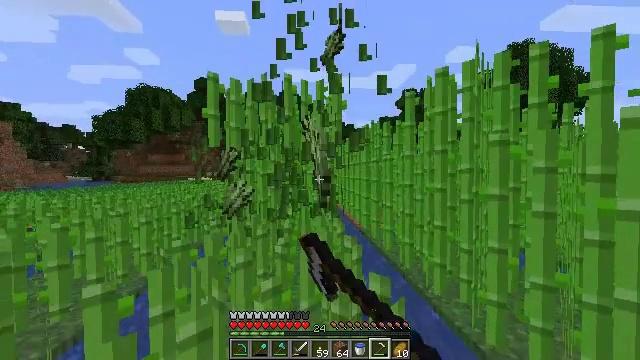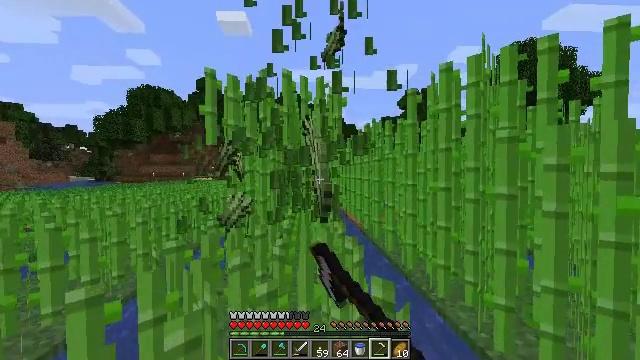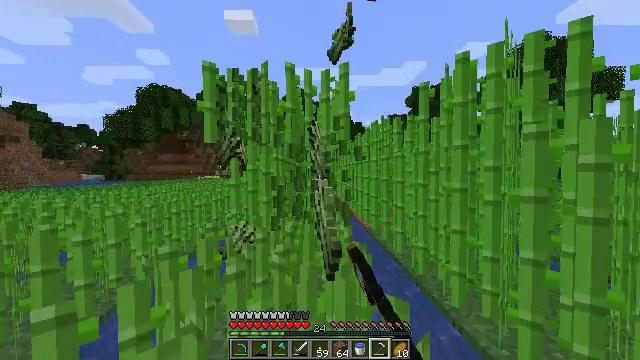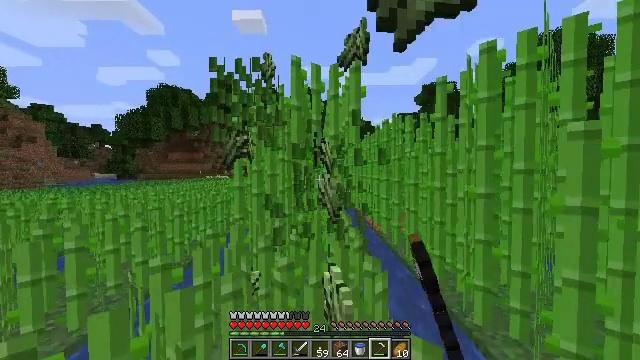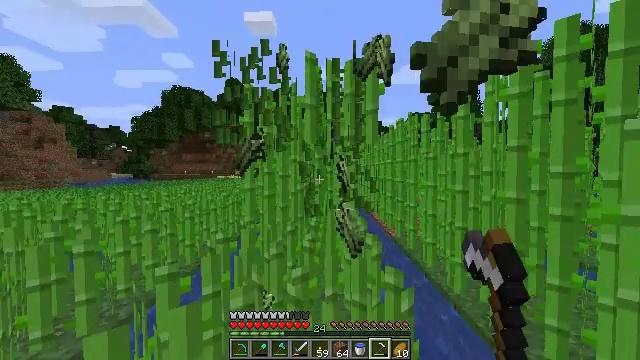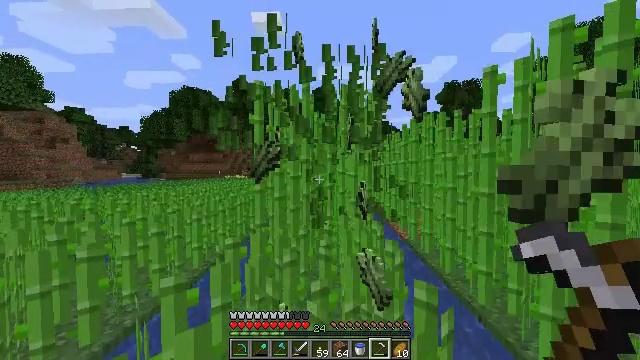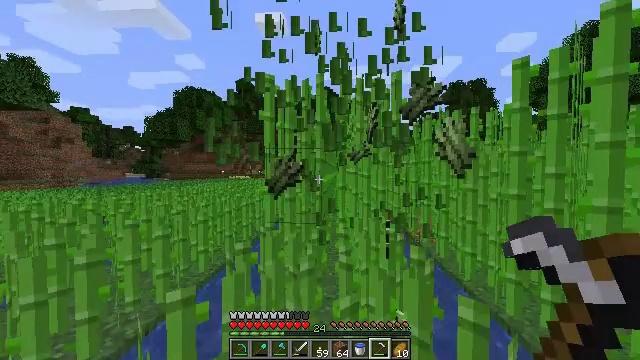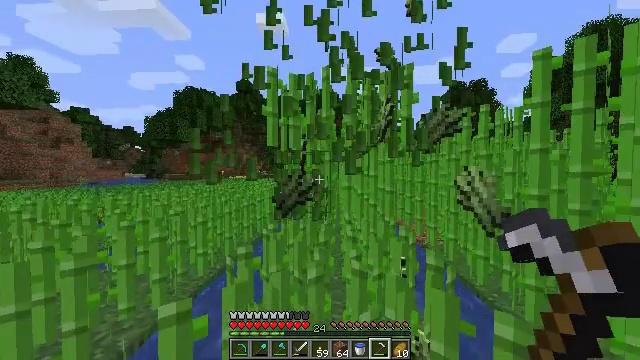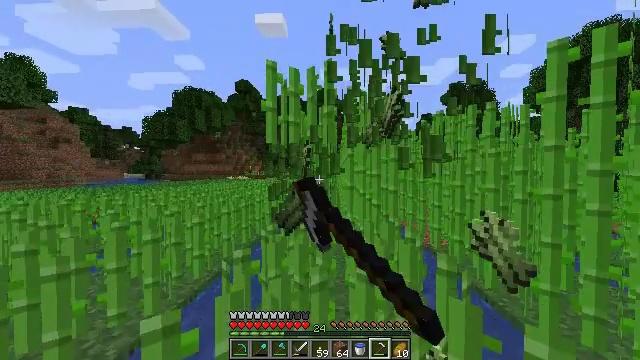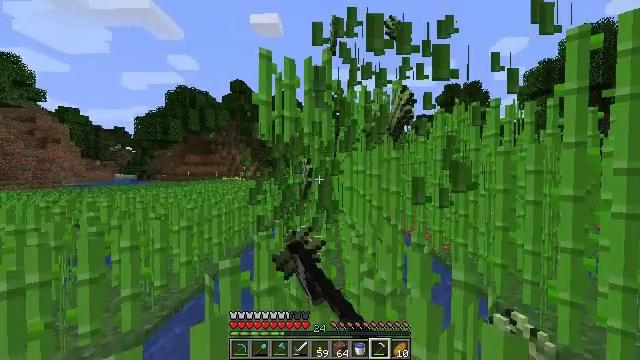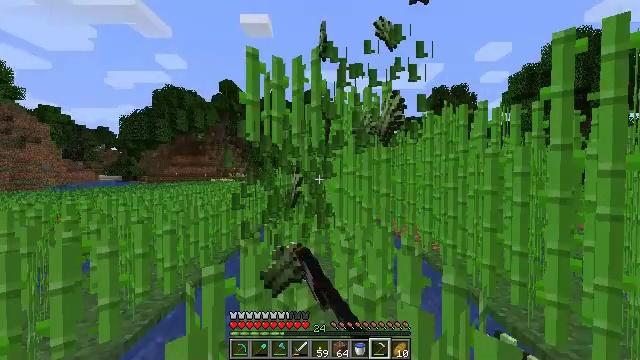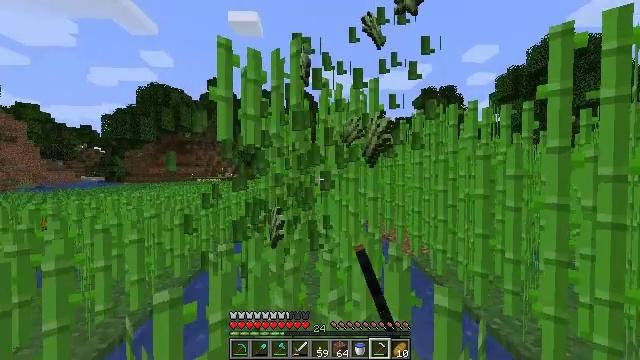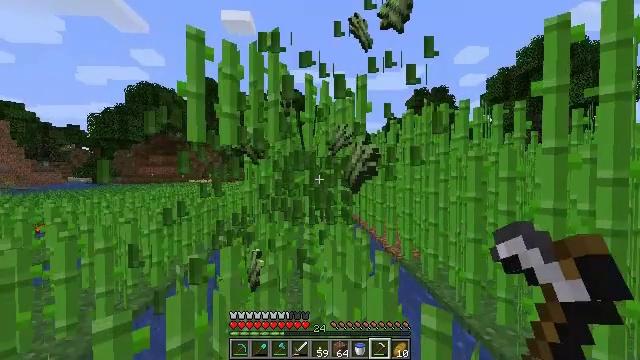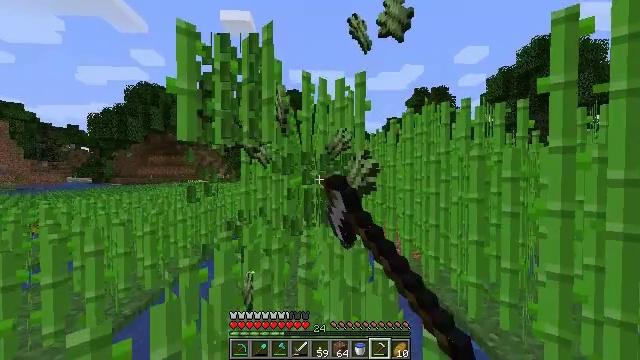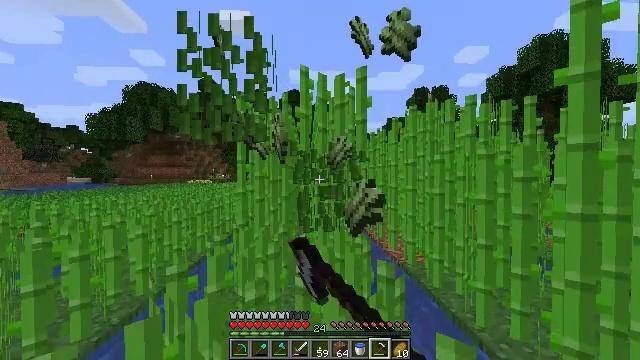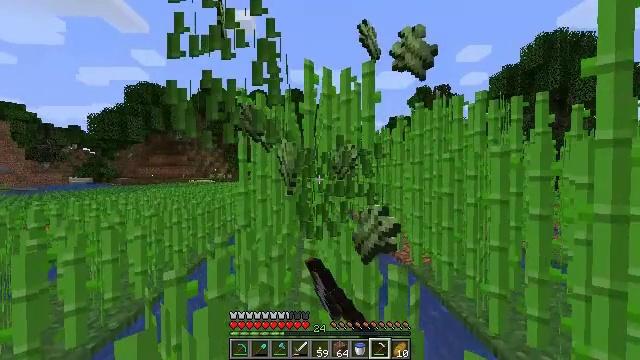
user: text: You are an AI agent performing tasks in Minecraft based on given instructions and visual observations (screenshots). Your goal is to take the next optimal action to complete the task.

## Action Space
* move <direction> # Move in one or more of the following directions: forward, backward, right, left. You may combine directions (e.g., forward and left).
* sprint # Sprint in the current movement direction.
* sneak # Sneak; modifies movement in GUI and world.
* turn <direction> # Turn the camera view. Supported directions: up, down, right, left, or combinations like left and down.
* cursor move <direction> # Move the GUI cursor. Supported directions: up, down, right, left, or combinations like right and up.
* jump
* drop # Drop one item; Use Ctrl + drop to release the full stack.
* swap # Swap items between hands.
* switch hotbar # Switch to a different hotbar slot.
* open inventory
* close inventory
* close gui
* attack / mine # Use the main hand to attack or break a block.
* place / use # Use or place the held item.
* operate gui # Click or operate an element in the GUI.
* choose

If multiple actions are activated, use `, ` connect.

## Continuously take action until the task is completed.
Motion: motion action
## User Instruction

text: Break the sugar cane.
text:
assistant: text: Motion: move forward, attack / mine
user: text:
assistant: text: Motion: move forward, turn left, attack / mine
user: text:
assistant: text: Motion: move forward and move left, turn left, attack / mine
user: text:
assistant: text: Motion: move forward and move left, turn left, attack / mine
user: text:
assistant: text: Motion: move forward and move left, turn left, attack / mine
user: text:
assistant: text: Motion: move forward and move left, attack / mine
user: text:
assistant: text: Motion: move forward, attack / mine
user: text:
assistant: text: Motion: move forward, attack / mine
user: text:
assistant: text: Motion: move forward, turn right, attack / mine
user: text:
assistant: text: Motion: move forward and move right, turn right, attack / mine
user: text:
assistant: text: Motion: move forward and move right, turn right, attack / mine
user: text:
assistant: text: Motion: move forward and move right, turn right, attack / mine
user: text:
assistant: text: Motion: move forward and move right, attack / mine
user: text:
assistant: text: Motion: move forward and move left, attack / mine
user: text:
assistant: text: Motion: move forward and move left, attack / mine
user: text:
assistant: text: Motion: move forward, turn left, attack / mine
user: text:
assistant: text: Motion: move forward, turn left, attack / mine
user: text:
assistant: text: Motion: move forward, turn left, attack / mine
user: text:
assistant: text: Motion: move forward, sprint, attack / mine
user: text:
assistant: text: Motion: move forward, sprint, attack / mine
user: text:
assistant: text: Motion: move forward, sprint, attack / mine
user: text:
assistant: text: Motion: move forward, sprint, attack / mine
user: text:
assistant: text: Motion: move forward, sprint, attack / mine
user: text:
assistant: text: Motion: move forward and move right, sprint, attack / mine
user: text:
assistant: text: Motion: move forward and move right, sprint, turn right, attack / mine
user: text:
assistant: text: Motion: move forward and move right, sprint, turn right, attack / mine
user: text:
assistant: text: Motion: move forward and move right, sprint, attack / mine
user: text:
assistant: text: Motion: move forward and move left, sprint, turn left, attack / mine
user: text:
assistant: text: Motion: move forward and move left, sprint, turn left, attack / mine
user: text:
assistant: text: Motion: move forward and move left, sprint, turn left, attack / mine